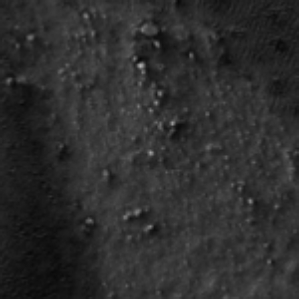
Label: frost